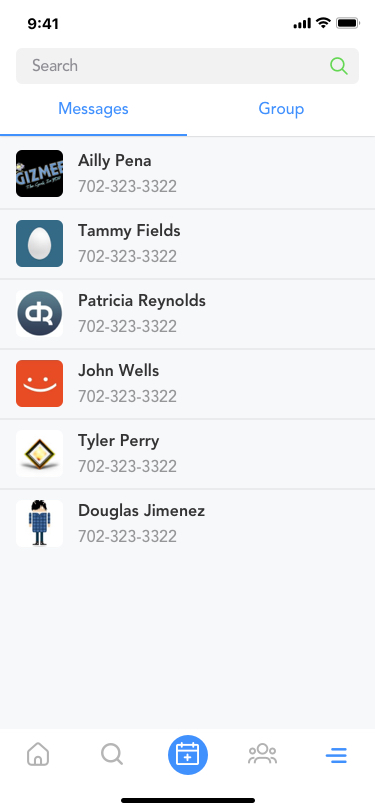
Text in this UI design:
Group
Messages
Search
Ailly Pena
702-323-3322
Tammy Fields
702-323-3322
Patricia Reynolds
702-323-3322
John Wells
702-323-3322
Tyler Perry
702-323-3322
Douglas Jimenez
702-323-3322